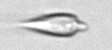
Label: Oxytoxum